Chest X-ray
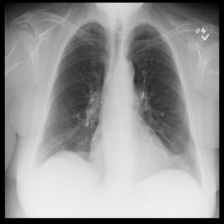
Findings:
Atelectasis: negative
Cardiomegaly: negative
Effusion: positive
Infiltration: negative
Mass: negative
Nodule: negative
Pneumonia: negative
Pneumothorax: negative
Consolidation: negative
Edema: negative
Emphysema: negative
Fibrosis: negative
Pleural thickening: negative
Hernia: negative